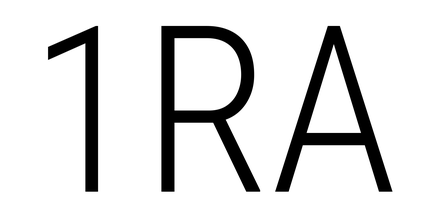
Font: Roboto_Condensed_Light